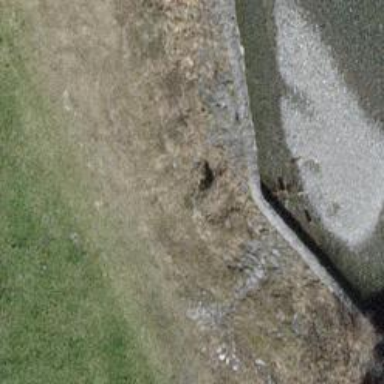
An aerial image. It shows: Grass path.